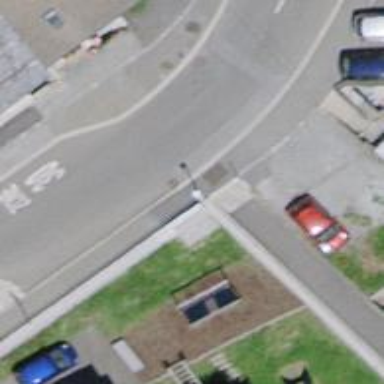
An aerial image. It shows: Set of steps on the road.